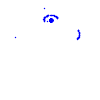
Particle: pion